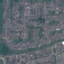
Land use / land cover: Residential